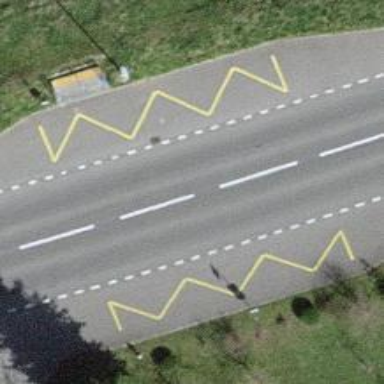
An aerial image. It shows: Bus stop along the road.